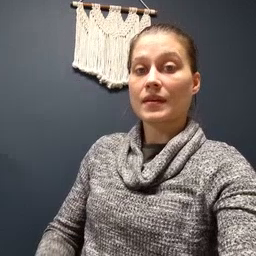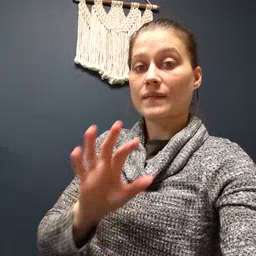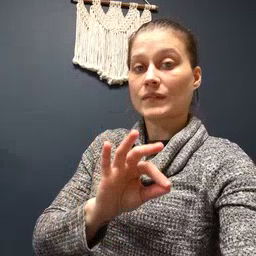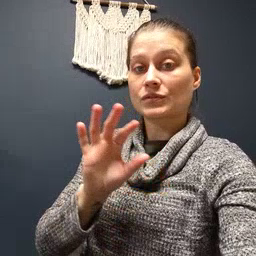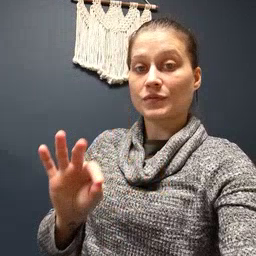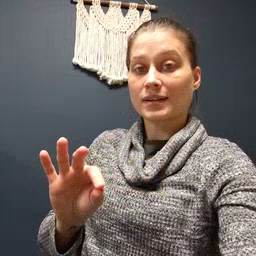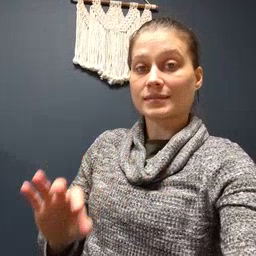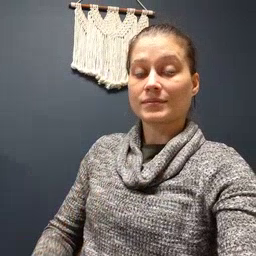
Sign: frenchfries